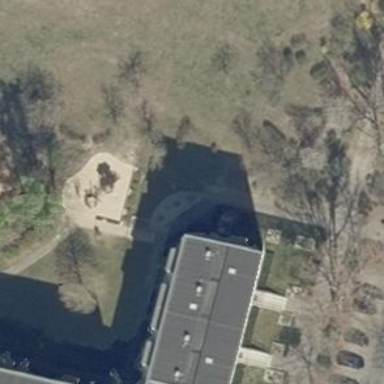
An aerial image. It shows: Flat-roofed apartment building.